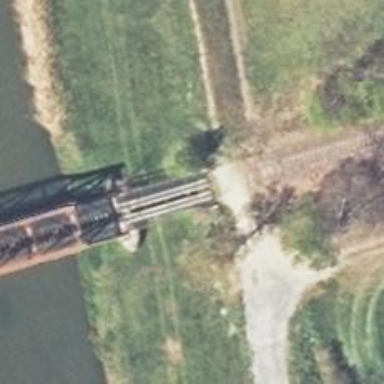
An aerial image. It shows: Disused railway bridge.